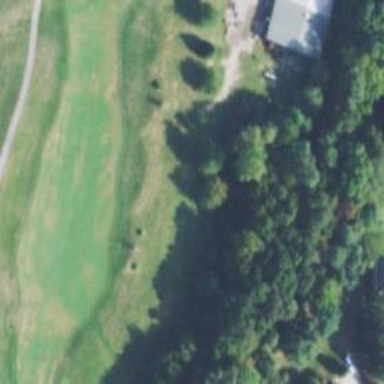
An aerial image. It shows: Golf fairway surrounded by grass.